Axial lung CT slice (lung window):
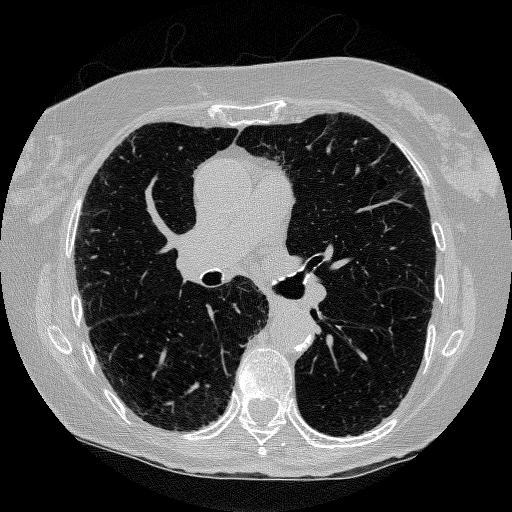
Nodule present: no